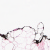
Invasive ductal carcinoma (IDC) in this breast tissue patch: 0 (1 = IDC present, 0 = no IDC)